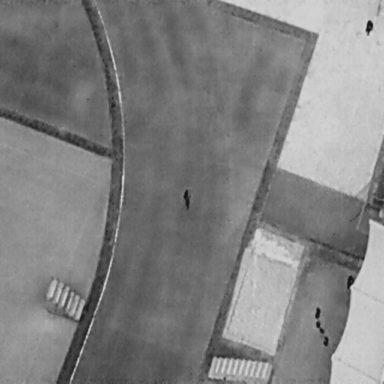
There are three People in the infrared image.